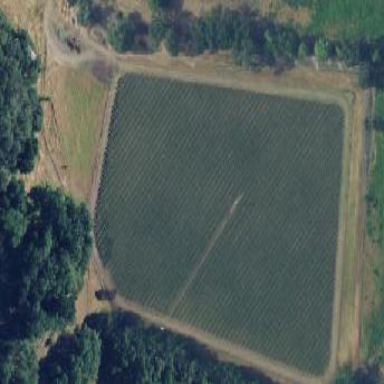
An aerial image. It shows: Vineyard growing wine grapes.